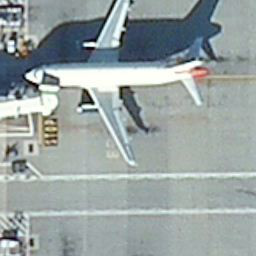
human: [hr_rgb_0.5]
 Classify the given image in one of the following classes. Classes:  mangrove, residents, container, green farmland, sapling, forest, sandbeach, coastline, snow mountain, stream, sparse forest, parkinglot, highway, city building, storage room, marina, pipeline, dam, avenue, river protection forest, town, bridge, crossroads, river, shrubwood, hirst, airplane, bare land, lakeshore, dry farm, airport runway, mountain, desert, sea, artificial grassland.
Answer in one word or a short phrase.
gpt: airplane